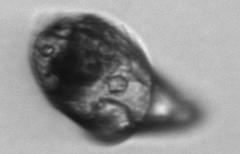
Label: Gyrodinium